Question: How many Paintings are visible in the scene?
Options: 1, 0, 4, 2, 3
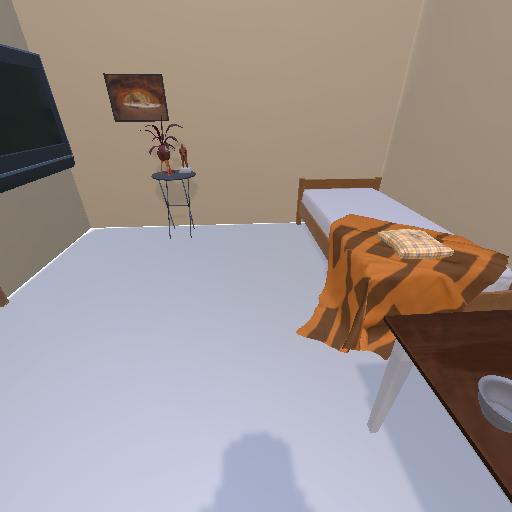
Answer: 1